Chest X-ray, AP view. Patient: 61 years old, sex F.
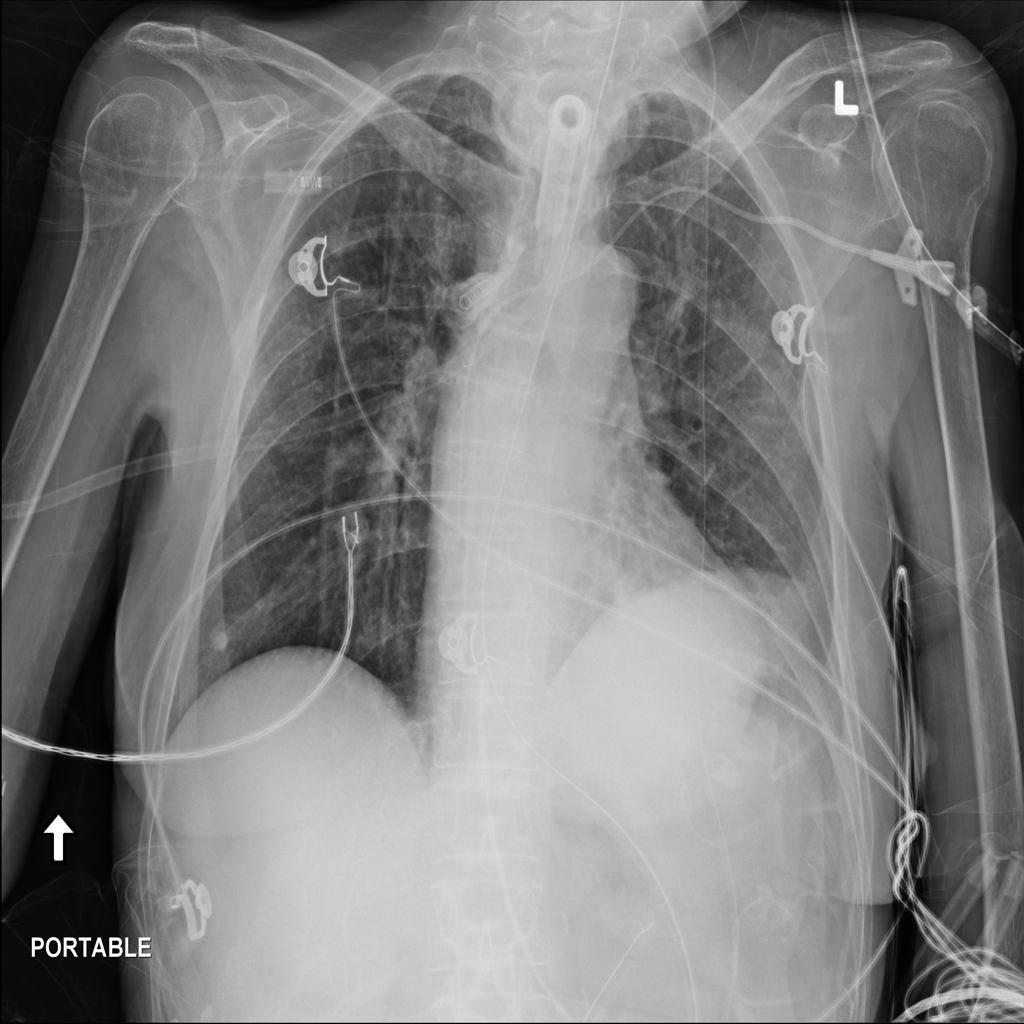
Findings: No Finding